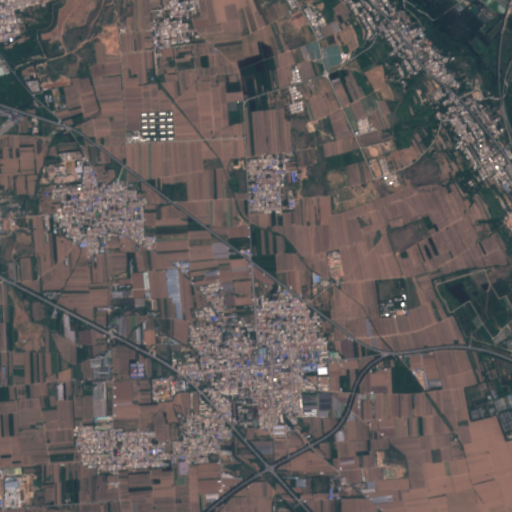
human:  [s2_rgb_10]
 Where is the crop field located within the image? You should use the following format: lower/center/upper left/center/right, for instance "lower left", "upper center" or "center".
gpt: The crop field is located in the lower left of the image.
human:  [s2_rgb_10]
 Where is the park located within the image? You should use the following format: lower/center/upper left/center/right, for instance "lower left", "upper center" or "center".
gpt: The park is located in the lower right of the image.
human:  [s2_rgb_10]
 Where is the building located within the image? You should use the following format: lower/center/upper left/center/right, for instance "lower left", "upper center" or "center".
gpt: There is no building in the image.